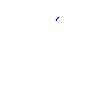
Particle: pion